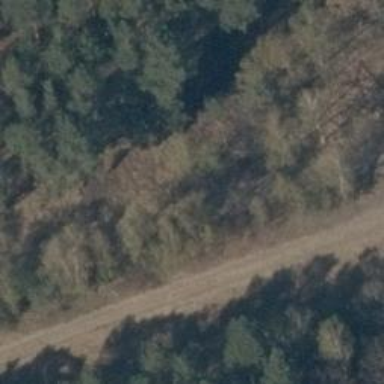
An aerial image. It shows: Gravel track road.